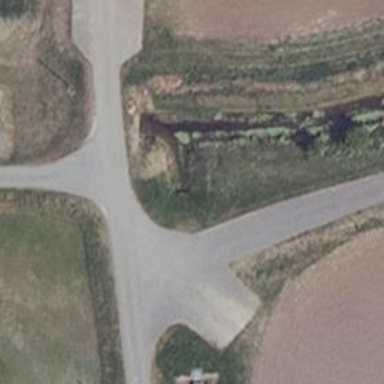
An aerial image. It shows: Culvert tunnel.